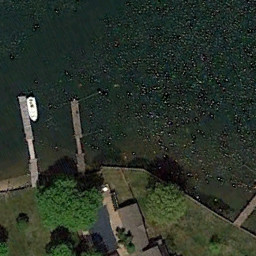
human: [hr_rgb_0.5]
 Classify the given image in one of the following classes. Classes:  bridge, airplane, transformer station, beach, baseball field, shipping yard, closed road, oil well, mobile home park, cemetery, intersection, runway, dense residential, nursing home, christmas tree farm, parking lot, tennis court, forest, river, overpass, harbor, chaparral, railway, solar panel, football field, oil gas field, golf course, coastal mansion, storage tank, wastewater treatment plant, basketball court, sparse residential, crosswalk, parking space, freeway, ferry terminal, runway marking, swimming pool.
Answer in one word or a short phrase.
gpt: ferry terminal